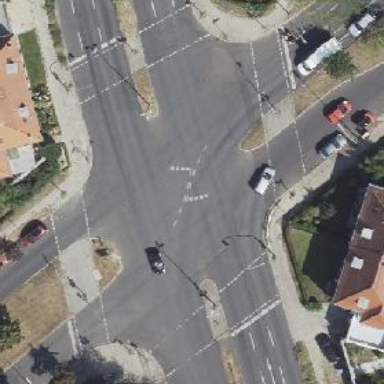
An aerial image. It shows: Tertiary road with asphalt surface. It is dual carriageway.